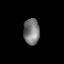
Tissue: lung
Cell type: Epithelial cells
Senescence score: 0.2319
Nuclear area (px): 403
Mean DAPI intensity: 122.695